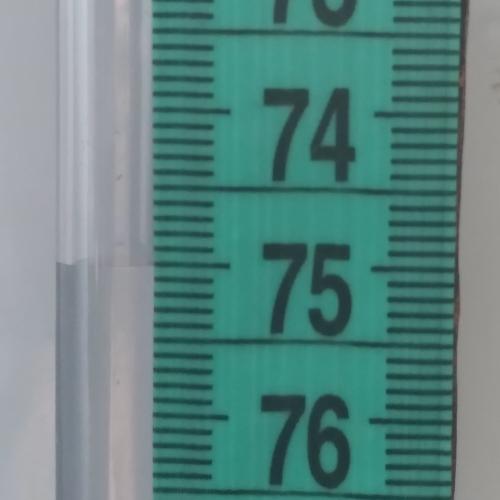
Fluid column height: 75.0 cm